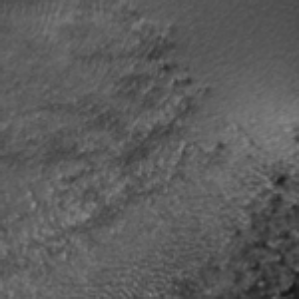
Label: frost